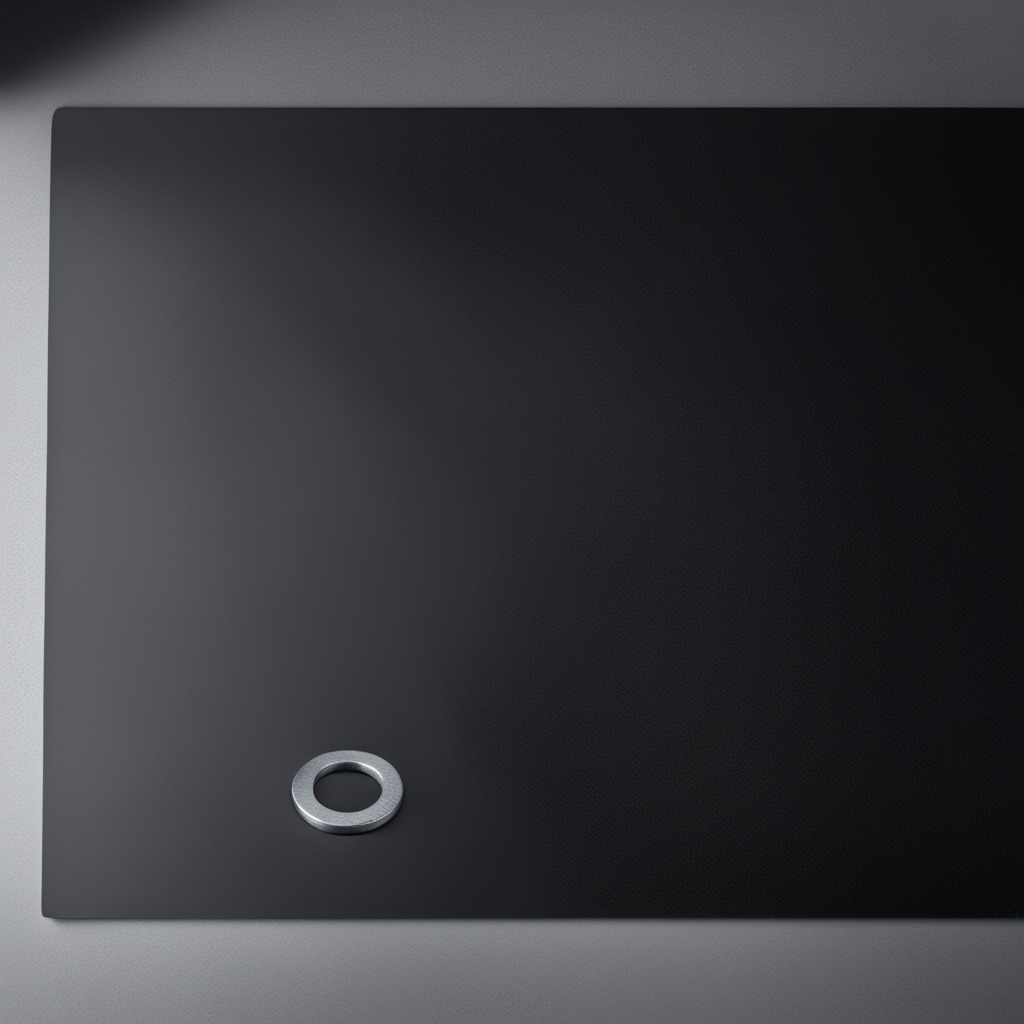
A flat metal washer is lying on the clean granite tabletop.